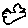
Label: bird